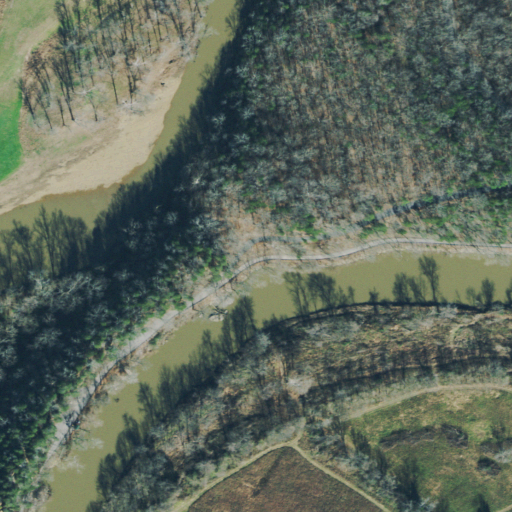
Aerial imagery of gap in Tennessee named The Narrows containing deciduous forest, mixed forest, pasture, open water, open development, evergreen forest, herbaceous wetlands, and low intensity development